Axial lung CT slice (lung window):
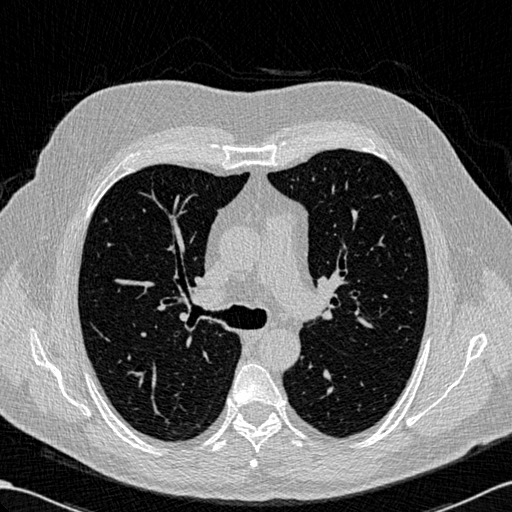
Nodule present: no